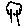
Label: tree